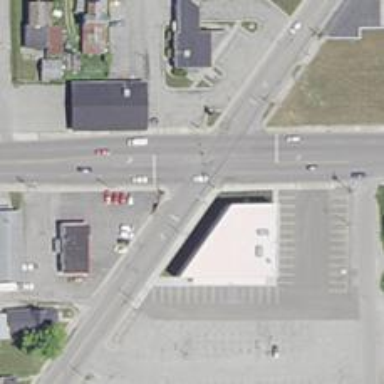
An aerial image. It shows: Unmarked road crossing.